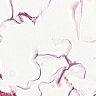
Metastatic tissue present: no